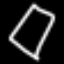
Label: diamond